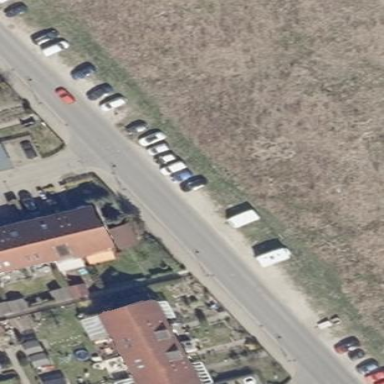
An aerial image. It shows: Parking space.